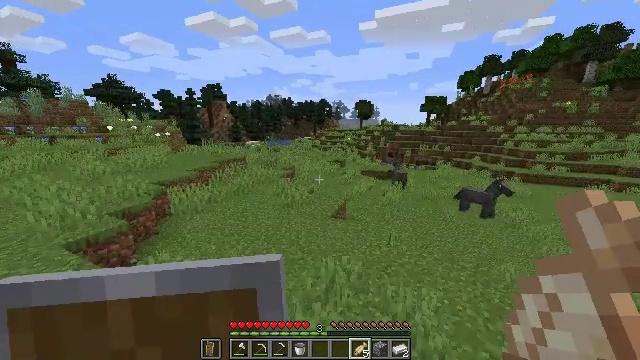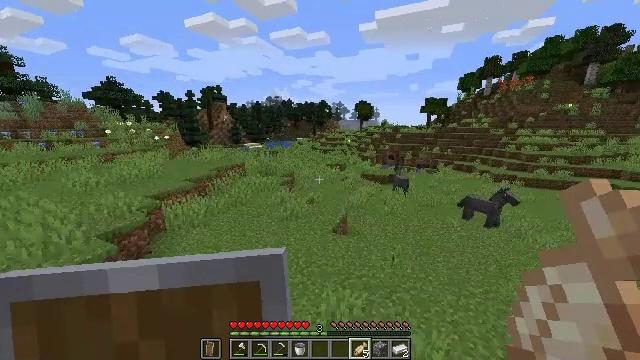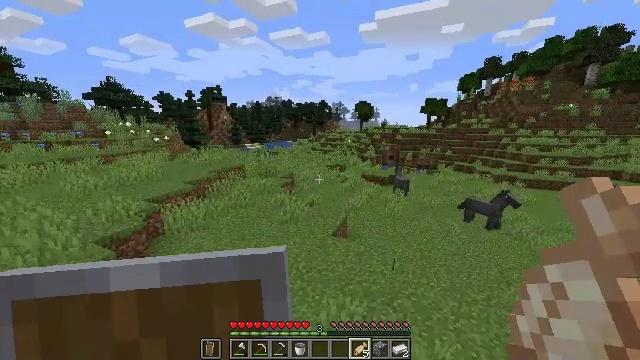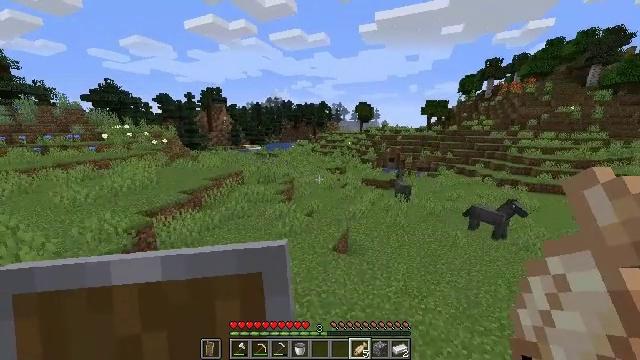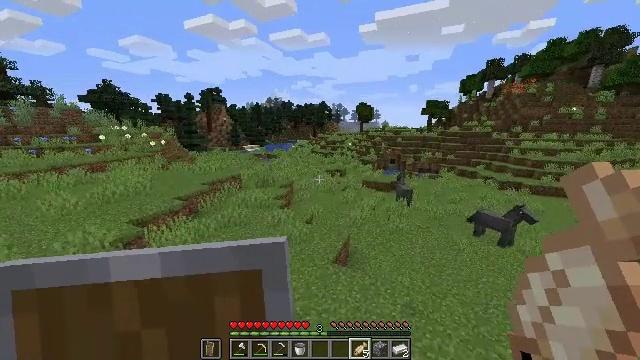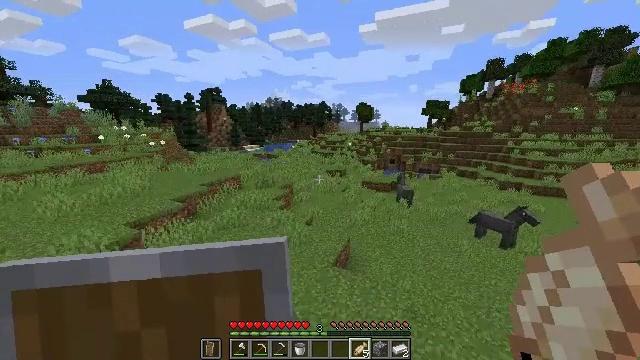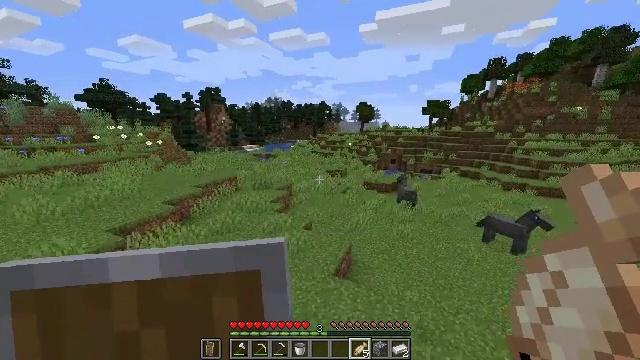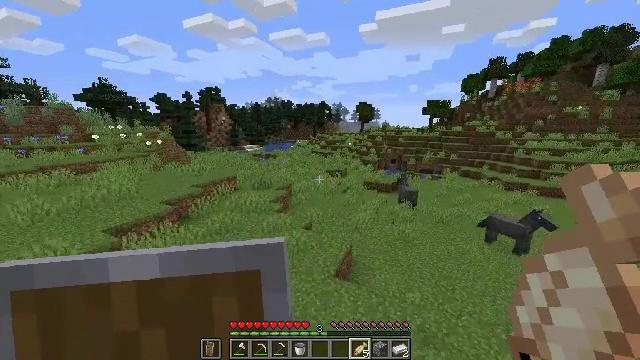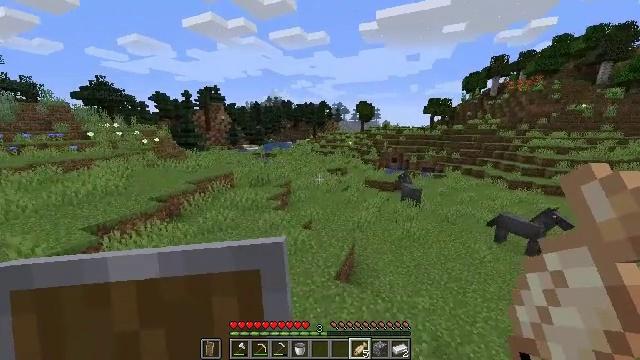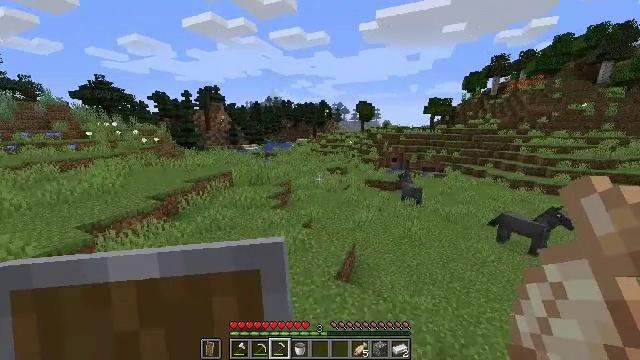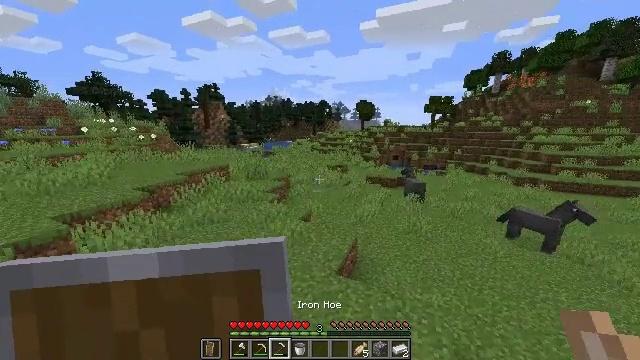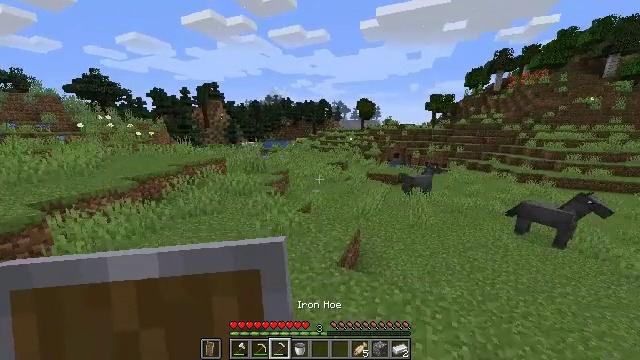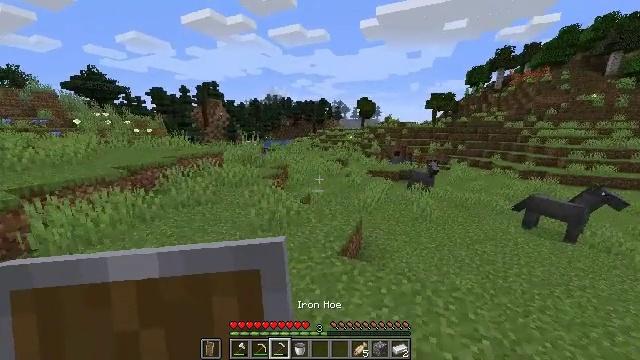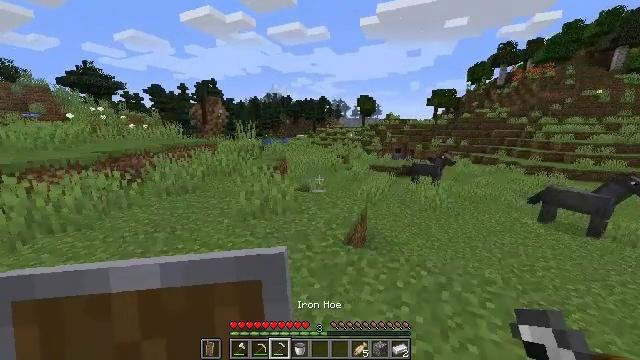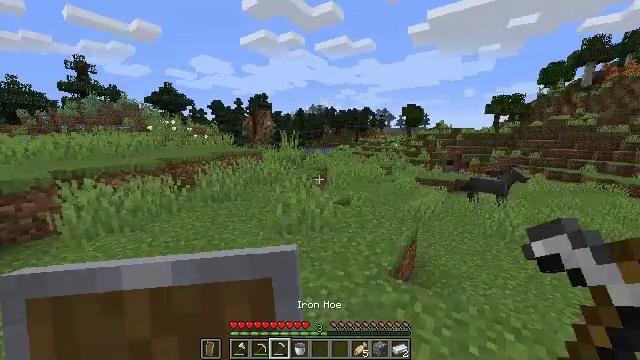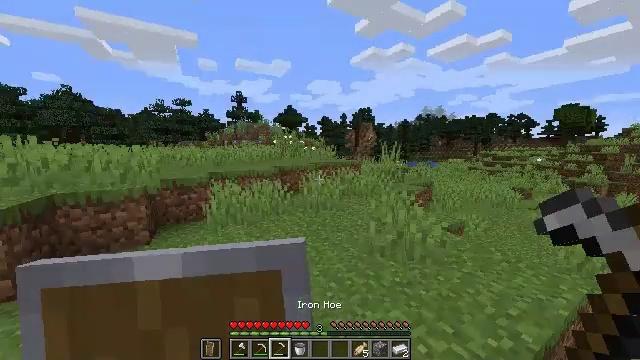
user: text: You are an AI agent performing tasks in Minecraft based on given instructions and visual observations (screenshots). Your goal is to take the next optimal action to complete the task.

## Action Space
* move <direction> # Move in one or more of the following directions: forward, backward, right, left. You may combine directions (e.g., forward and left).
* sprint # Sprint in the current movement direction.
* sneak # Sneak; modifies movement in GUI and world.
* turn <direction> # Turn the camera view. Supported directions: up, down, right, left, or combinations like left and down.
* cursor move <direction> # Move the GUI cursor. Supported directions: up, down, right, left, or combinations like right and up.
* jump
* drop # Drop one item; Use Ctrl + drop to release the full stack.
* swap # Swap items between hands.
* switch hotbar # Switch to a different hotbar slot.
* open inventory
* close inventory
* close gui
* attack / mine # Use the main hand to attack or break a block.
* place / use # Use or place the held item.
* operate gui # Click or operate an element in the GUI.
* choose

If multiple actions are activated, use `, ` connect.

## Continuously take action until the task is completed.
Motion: motion action
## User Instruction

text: Mine the sweet berry bush.
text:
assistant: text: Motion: move forward, sprint, jump
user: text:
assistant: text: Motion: move forward, sprint, jump
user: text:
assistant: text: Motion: move forward, sprint, jump
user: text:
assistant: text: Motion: move forward, sprint, jump
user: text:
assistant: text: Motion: move forward, jump
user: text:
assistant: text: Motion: move forward
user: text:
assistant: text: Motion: move forward
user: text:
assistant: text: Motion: move forward
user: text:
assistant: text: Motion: move forward, switch to hotbar 3
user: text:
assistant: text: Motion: move forward, switch to hotbar 3
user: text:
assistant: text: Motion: move forward, switch to hotbar 3
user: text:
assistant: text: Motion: move forward, switch to hotbar 3
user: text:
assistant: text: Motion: move forward
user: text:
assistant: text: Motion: move forward, turn left and up
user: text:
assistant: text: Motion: move forward, turn left and up
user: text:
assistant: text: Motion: move forward, sprint, turn left
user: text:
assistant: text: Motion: move forward, sprint, turn left and down
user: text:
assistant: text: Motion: move forward, sprint, turn left
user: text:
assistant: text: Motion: move forward, sprint
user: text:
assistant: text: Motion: move forward, sprint
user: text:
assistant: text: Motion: move forward, sprint
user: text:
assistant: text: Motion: move forward, sprint
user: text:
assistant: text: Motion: move forward, sprint
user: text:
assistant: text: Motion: move forward, sprint, turn left
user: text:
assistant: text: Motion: move forward, sprint, turn left
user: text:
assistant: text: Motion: move forward, sprint, turn left, jump
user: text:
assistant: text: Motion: move forward, sprint, turn left, jump
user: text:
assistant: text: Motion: move forward, sprint, jump
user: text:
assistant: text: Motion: move forward, sprint, jump
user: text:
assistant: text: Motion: move forward, sprint, jump